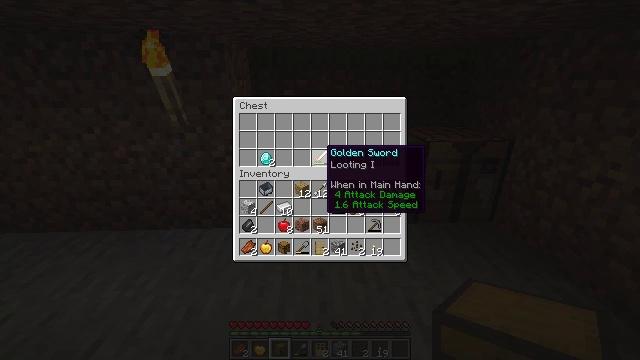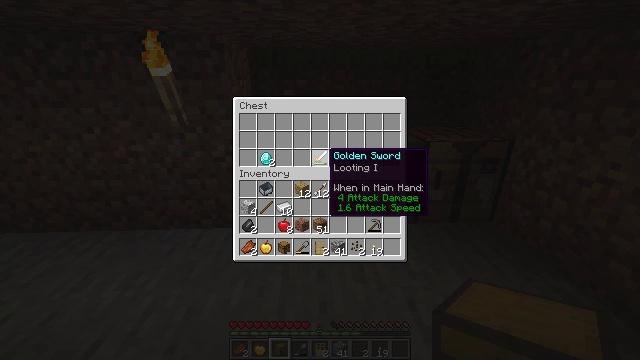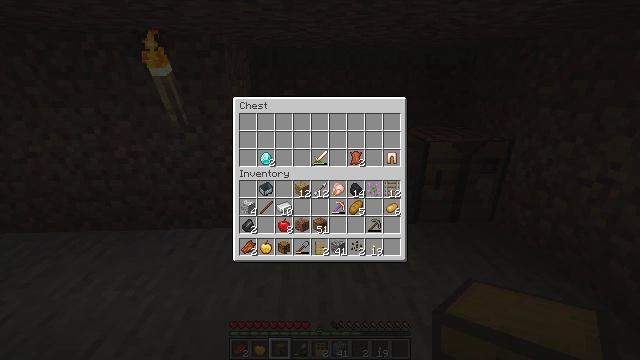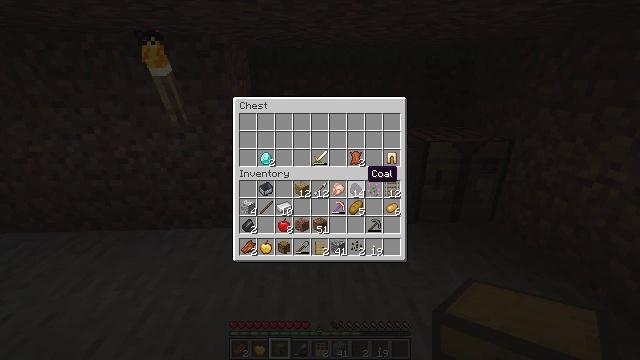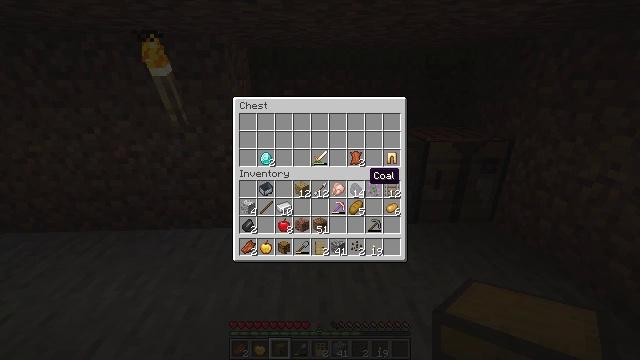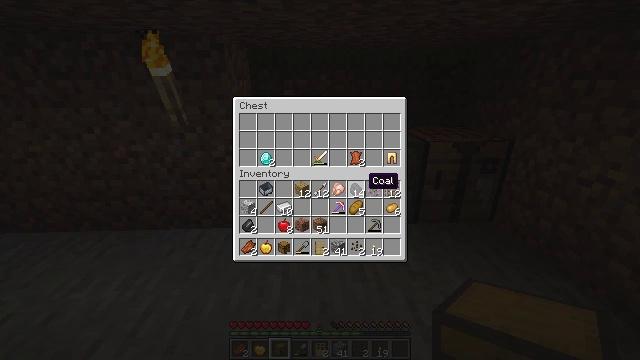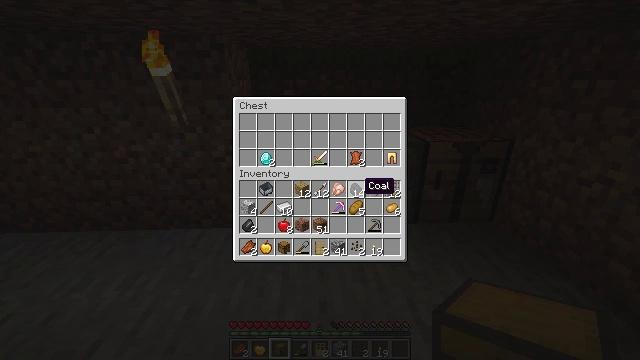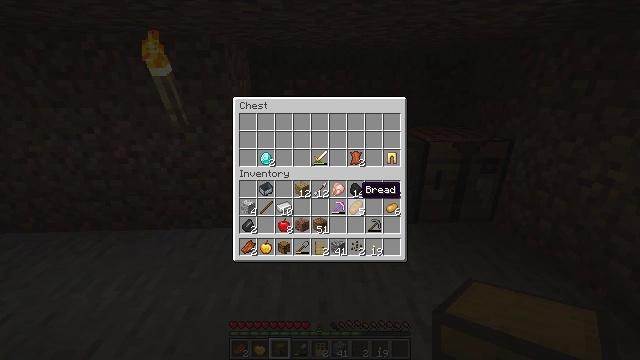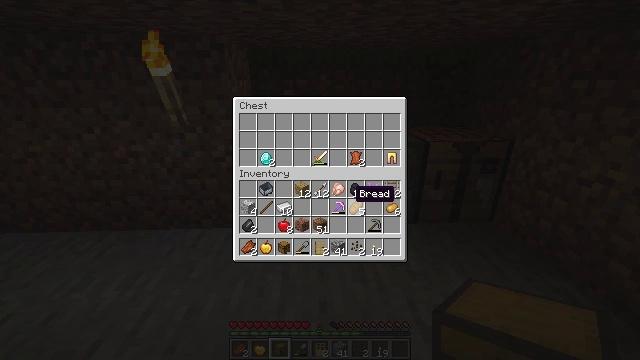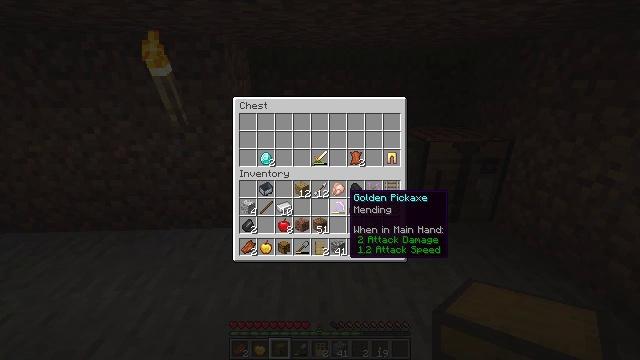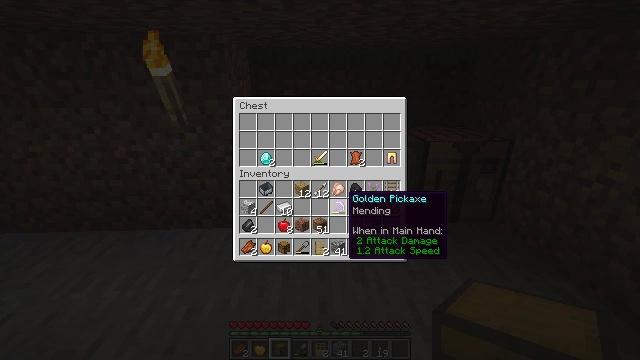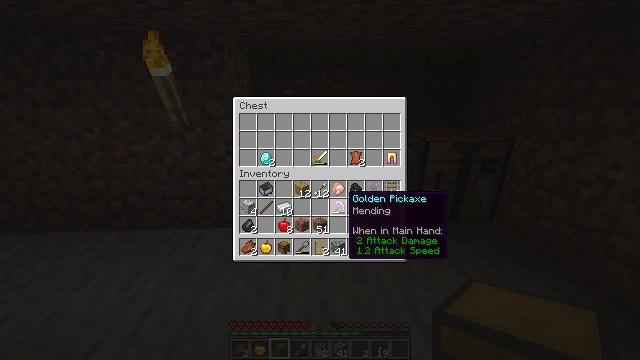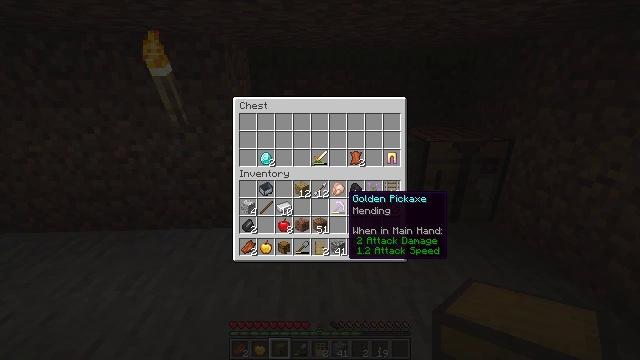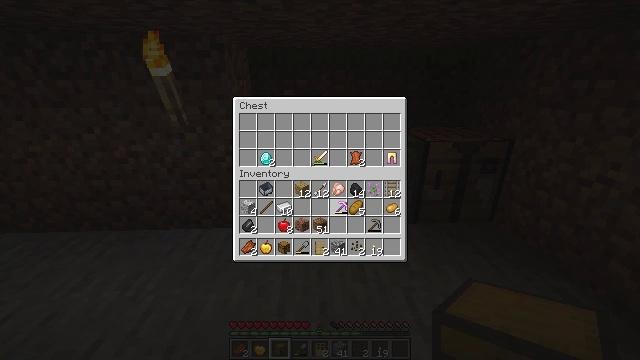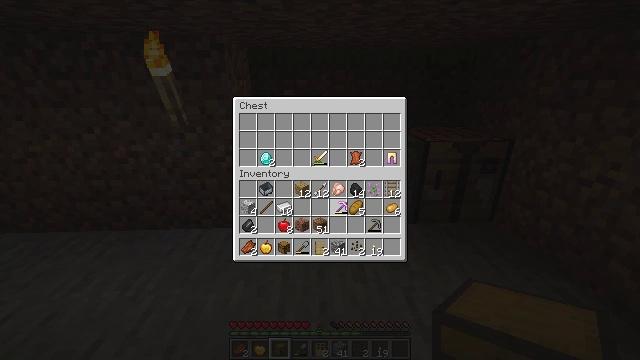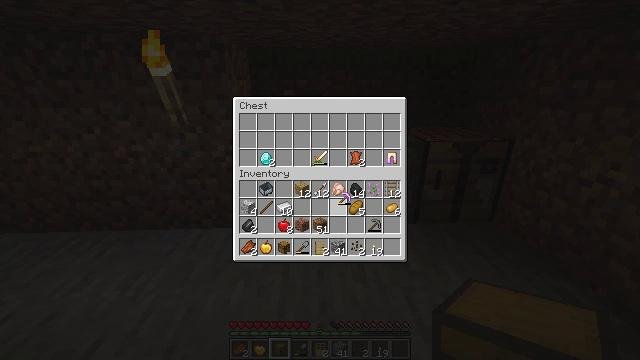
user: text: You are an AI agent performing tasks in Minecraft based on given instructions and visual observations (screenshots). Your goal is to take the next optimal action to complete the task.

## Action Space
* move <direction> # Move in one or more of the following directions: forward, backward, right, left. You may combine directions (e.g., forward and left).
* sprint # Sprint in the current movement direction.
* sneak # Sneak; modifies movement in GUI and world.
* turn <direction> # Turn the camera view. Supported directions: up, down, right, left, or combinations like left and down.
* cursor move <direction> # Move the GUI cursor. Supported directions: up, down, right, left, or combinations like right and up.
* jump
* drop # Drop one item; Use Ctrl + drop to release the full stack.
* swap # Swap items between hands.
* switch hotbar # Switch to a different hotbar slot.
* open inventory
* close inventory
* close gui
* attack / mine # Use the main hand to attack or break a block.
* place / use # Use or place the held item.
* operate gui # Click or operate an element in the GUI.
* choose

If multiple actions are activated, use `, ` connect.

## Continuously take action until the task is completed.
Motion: motion action
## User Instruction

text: Collect birch leaves from the tree.
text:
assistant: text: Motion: no_op
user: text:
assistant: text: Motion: turn right and down
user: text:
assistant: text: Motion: turn right
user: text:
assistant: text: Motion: no_op
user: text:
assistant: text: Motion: no_op
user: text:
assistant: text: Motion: no_op
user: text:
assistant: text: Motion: no_op
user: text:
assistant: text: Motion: no_op
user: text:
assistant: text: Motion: no_op
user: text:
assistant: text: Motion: no_op
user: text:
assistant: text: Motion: no_op
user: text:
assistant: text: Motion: no_op
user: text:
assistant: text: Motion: attack / mine
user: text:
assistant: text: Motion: attack / mine
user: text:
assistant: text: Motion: turn up, attack / mine
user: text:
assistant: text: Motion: turn up
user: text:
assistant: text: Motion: turn up
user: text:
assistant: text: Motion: no_op
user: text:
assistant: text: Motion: no_op
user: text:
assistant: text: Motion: no_op
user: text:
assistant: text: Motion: no_op
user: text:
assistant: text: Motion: no_op
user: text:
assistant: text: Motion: no_op
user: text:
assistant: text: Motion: no_op
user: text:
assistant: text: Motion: no_op
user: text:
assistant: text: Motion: no_op
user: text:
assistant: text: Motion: no_op
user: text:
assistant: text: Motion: attack / mine
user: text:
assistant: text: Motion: attack / mine
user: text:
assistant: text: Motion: attack / mine